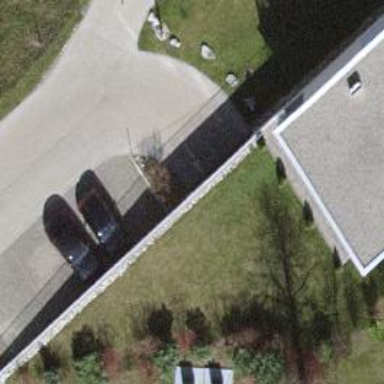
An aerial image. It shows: Garages with flat grass-covered roofs.